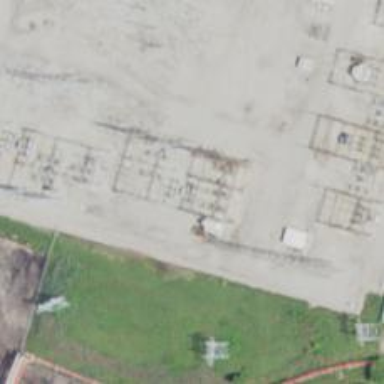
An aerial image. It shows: Switch for power supply.